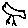
Label: bird